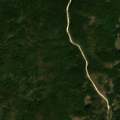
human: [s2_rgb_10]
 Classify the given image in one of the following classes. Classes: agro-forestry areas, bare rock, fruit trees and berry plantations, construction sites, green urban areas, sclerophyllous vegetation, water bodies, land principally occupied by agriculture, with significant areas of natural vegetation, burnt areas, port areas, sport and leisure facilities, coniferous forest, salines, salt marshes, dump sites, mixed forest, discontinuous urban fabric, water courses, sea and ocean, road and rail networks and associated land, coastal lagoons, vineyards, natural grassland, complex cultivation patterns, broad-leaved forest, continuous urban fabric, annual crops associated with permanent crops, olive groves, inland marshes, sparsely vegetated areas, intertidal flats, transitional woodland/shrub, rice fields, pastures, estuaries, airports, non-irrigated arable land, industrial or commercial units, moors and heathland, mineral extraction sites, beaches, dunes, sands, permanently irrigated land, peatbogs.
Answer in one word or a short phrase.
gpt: broad-leaved forest, transitional woodland/shrub